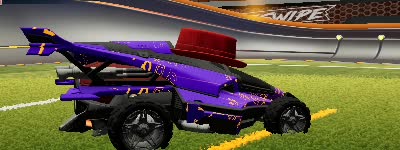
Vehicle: aftershock